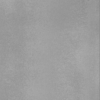
Label: dusty